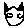
Label: cat